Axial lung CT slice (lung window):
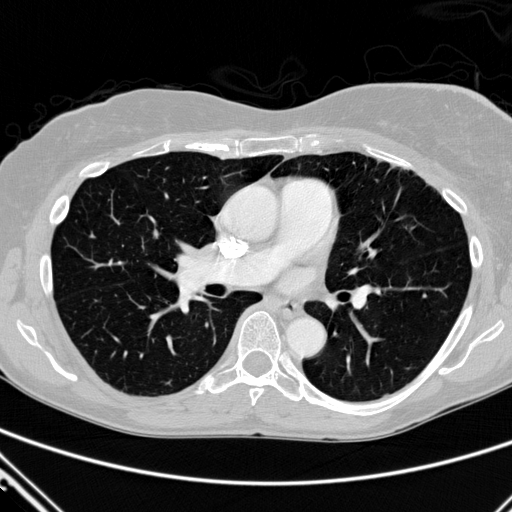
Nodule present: no